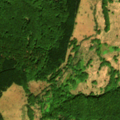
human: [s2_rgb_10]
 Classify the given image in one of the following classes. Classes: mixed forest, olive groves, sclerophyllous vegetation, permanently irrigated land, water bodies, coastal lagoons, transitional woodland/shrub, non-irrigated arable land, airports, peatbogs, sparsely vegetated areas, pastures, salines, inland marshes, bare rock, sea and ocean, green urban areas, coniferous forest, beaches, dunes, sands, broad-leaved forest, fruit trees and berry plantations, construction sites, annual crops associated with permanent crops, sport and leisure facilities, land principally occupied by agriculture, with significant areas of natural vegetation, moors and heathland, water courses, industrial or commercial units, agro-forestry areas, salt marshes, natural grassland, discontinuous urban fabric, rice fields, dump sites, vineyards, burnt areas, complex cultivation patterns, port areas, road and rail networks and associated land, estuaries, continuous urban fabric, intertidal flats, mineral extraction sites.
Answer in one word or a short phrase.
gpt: land principally occupied by agriculture, with significant areas of natural vegetation, broad-leaved forest, coniferous forest, natural grassland, transitional woodland/shrub